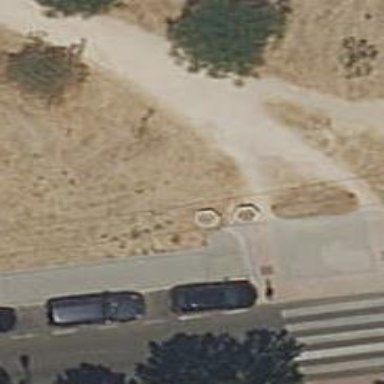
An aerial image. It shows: Compacted footway.